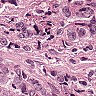
Metastatic tissue present: yes